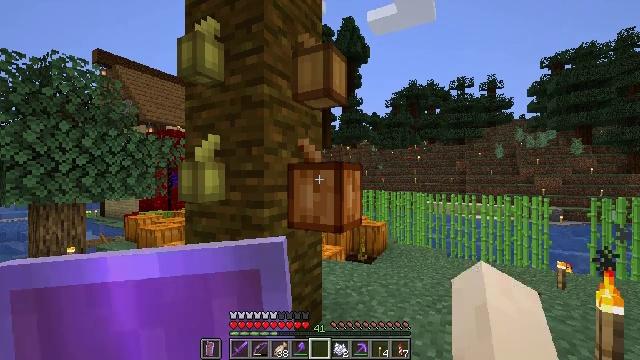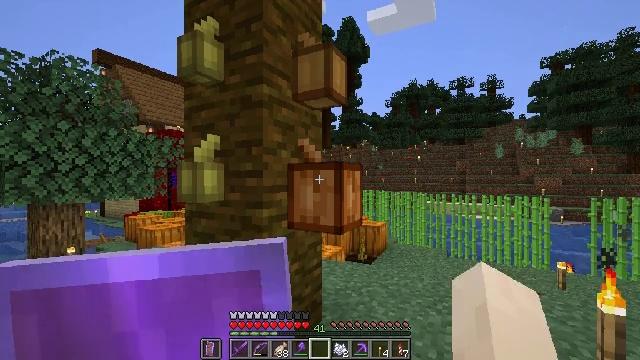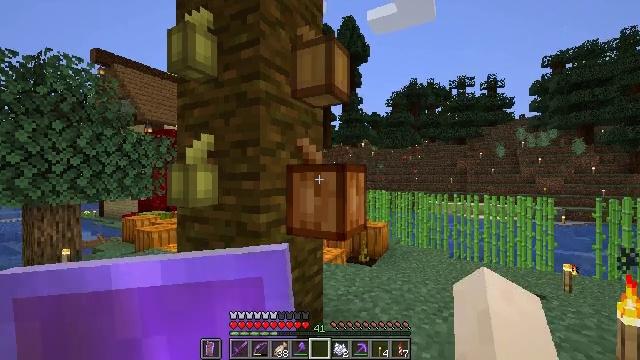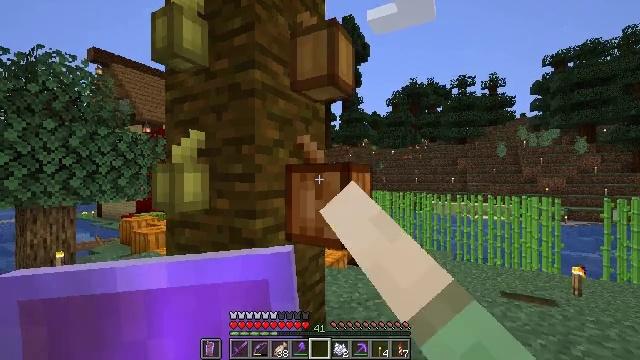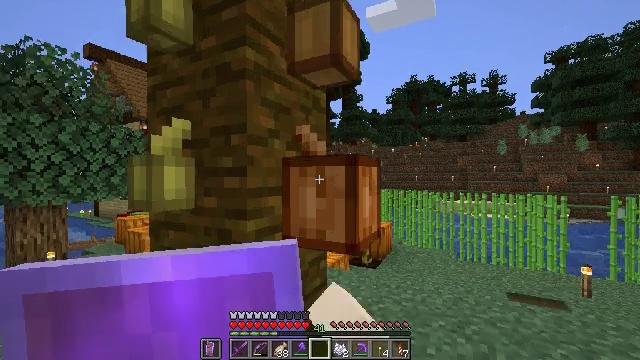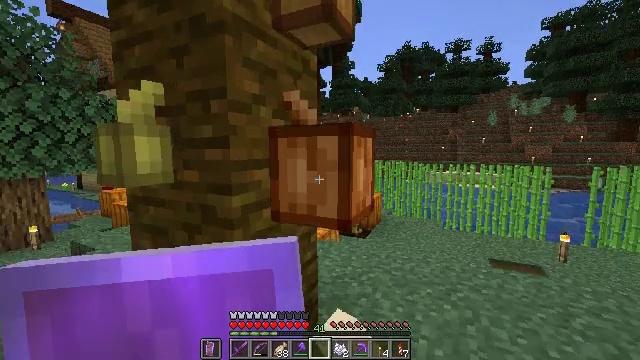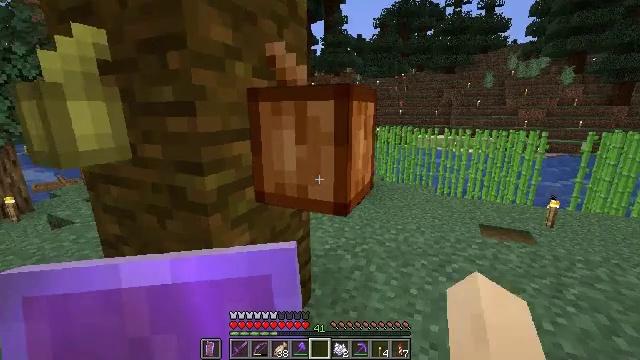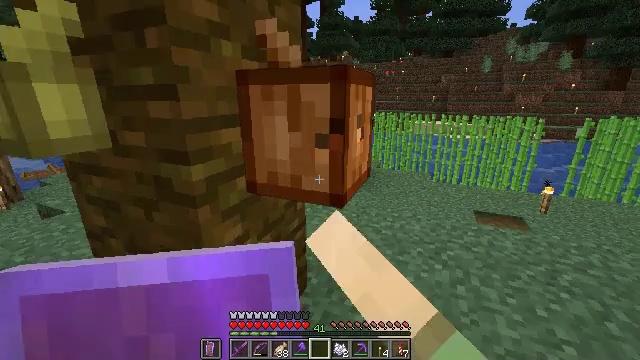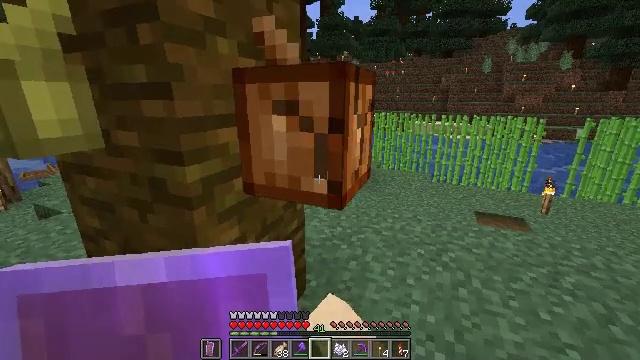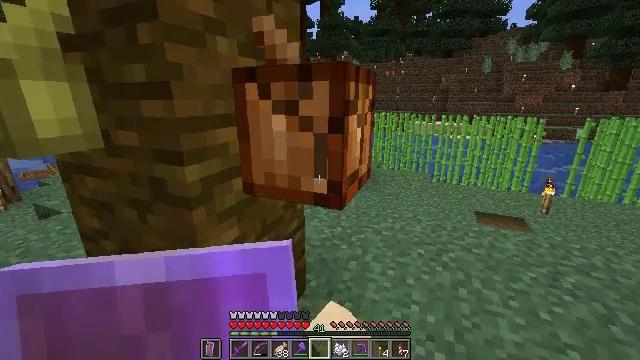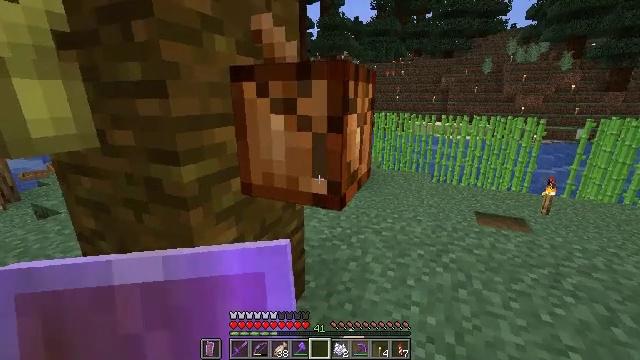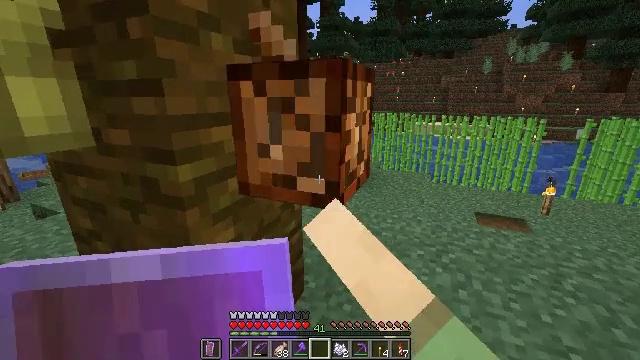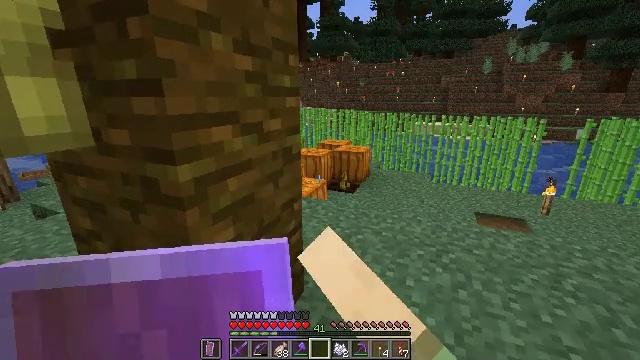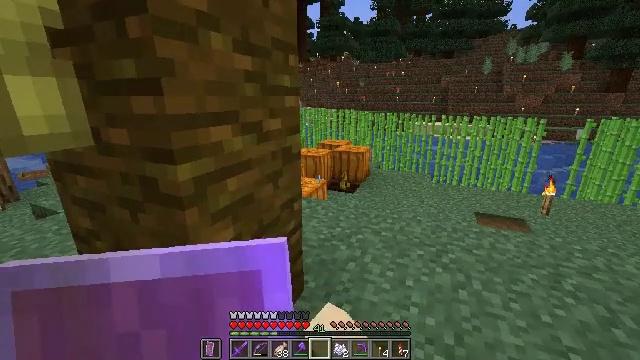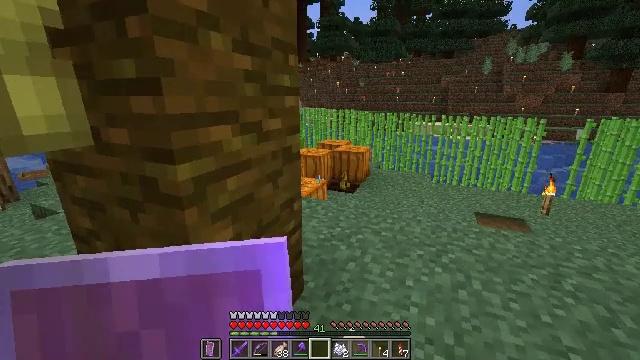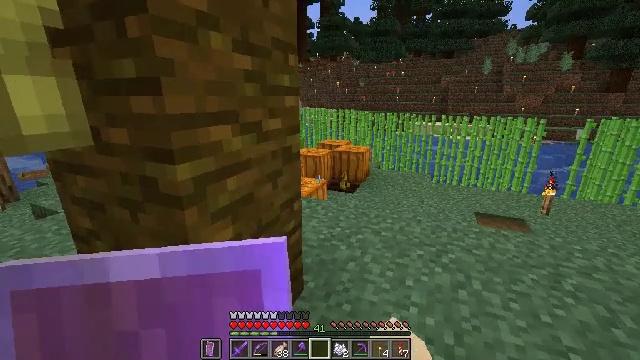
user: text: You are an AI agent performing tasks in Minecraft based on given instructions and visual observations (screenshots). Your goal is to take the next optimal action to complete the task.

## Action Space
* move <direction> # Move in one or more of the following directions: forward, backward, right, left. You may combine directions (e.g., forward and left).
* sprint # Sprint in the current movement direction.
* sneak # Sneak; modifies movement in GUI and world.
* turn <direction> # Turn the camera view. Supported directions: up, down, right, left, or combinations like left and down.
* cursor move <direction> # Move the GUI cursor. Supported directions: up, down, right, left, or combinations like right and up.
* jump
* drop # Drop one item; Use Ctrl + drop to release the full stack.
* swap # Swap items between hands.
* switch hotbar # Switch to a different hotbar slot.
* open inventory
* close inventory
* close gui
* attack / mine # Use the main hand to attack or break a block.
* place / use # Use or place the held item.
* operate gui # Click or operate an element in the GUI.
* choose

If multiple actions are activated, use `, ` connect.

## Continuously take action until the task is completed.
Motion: motion action
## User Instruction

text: Break the cocoa pod.
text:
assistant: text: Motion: move forward
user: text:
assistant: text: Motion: move forward, attack / mine
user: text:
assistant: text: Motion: move forward, attack / mine
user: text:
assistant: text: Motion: move forward, attack / mine
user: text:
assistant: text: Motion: move forward, turn right and down, attack / mine
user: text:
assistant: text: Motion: turn right and down, attack / mine
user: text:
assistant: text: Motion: turn down, attack / mine
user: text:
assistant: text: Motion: attack / mine
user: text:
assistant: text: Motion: attack / mine
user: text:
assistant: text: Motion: attack / mine
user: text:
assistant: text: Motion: attack / mine
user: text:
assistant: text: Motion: attack / mine
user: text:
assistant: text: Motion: attack / mine
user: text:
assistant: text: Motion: attack / mine
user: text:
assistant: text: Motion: attack / mine
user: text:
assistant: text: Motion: attack / mine
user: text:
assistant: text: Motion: attack / mine